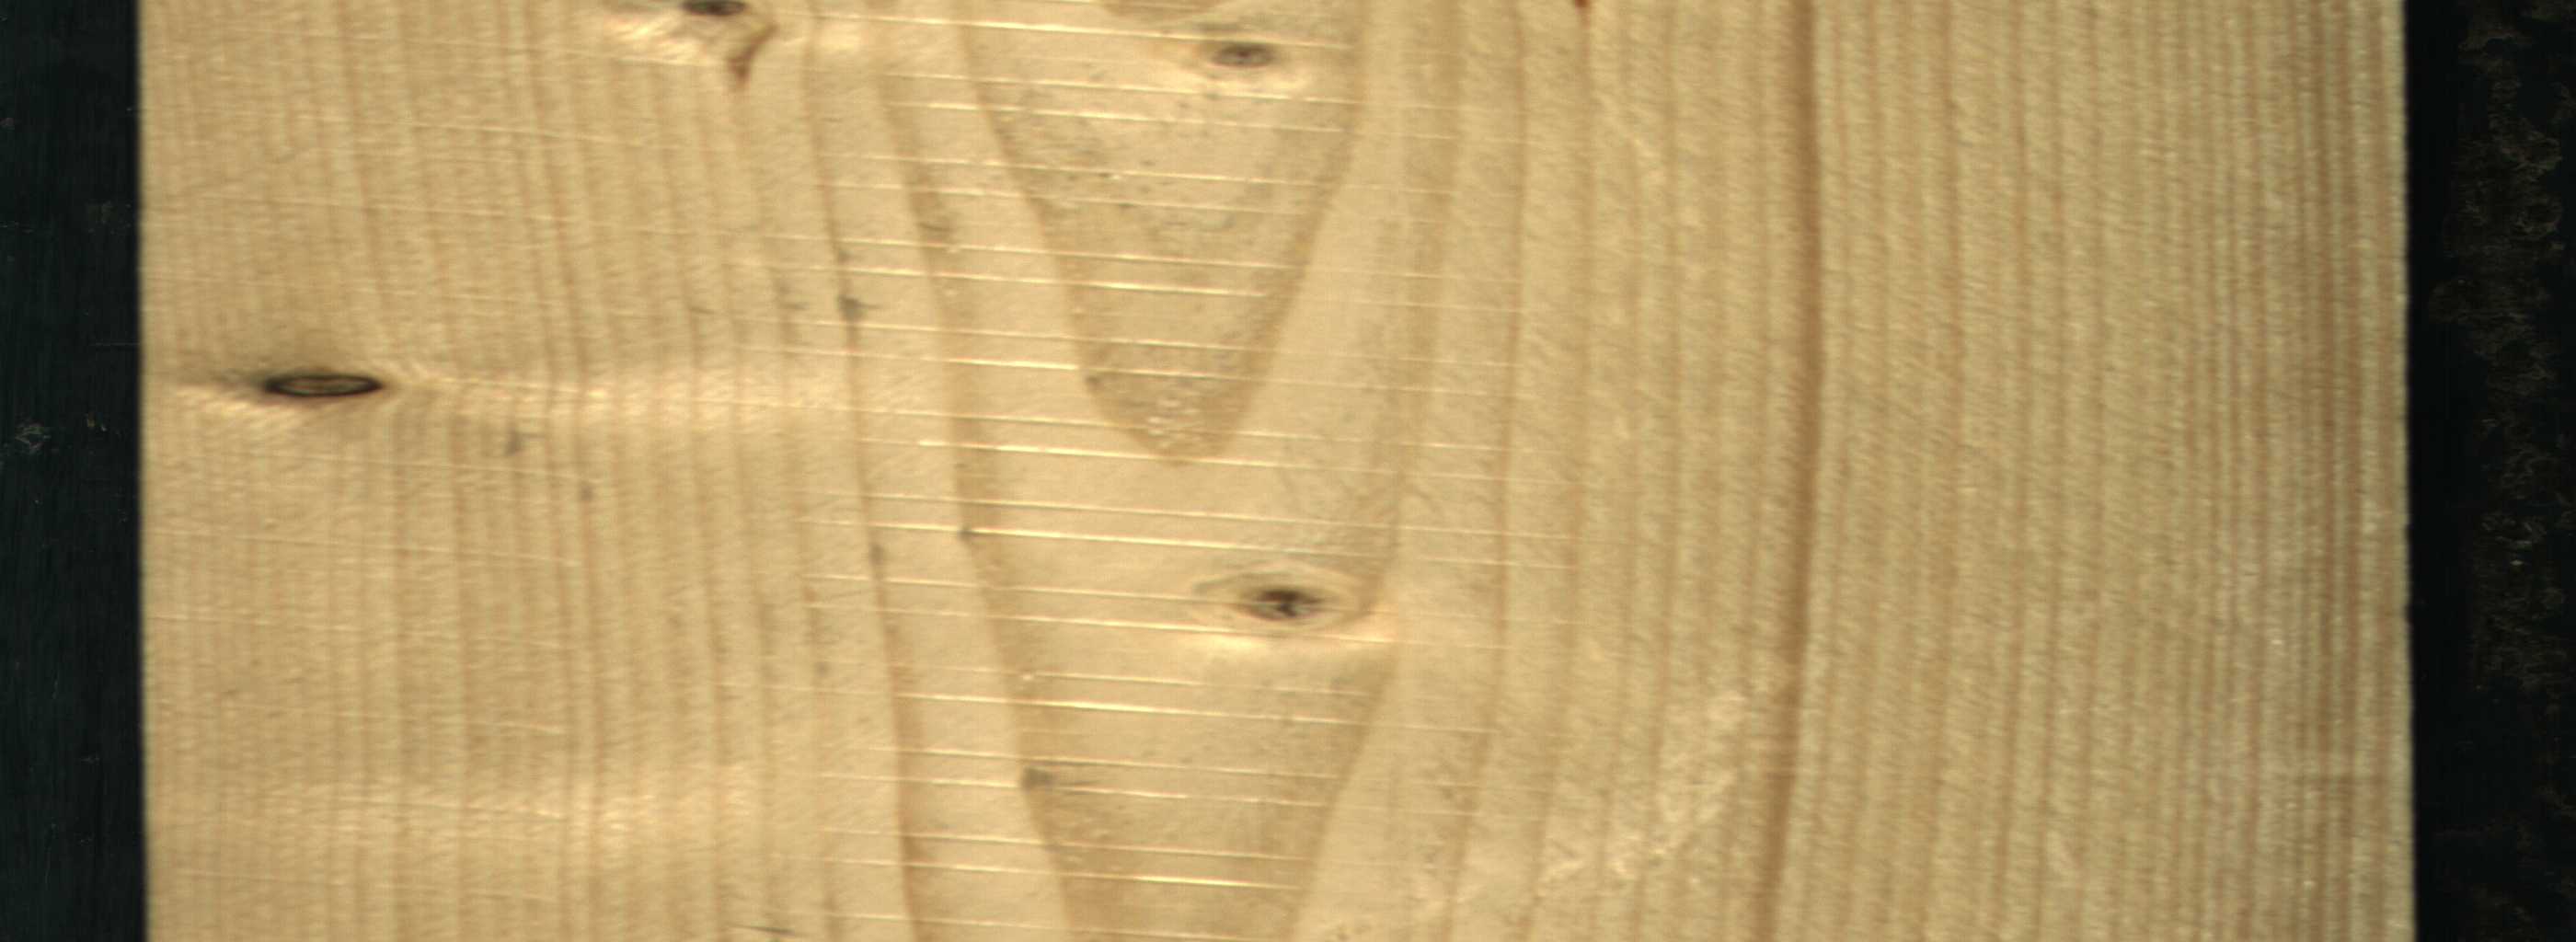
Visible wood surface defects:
Dead_Knot
Live_Knot
Live_Knot
Live_Knot